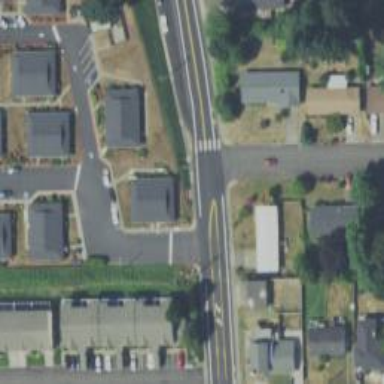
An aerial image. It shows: Residential road with sidewalk on the left.